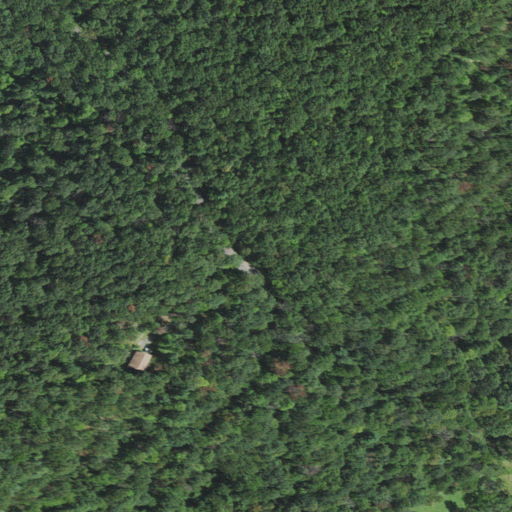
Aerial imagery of gap in Virginia named Hopkins Gap containing deciduous forest, open development, mixed forest, and pasture